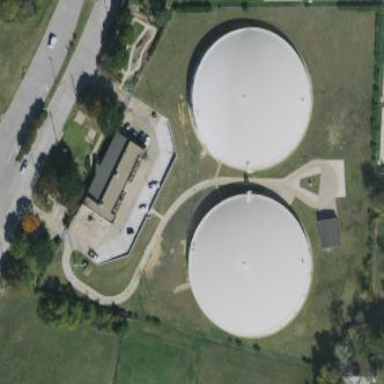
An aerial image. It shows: Man-made water works facility.